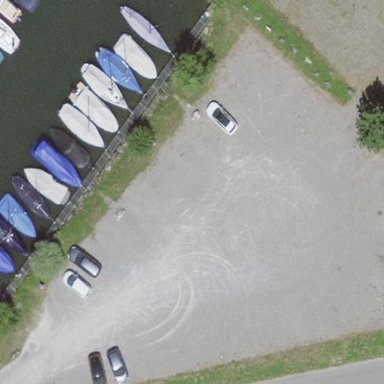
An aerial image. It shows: Parking area with surface.